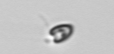
Label: Pyramimonas